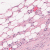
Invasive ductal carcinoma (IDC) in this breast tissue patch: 0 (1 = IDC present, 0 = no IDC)